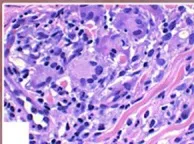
(B) Dermal infiltrate consisting of atypical, irregular, convoluted lymphocytes, together with multinucleated giant cells (H&E, x40).
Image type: pathology (h&e)